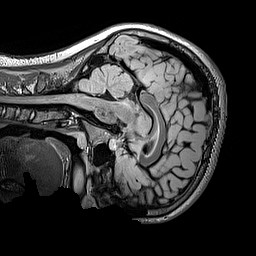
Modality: FLAIR
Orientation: sagittal
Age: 13
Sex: male
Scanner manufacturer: siemens
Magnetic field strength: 3 T
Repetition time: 5 s
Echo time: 0.388 s